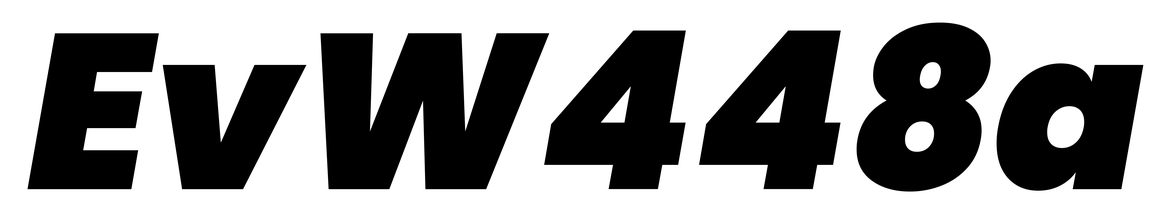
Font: Poppins-BlackItalic